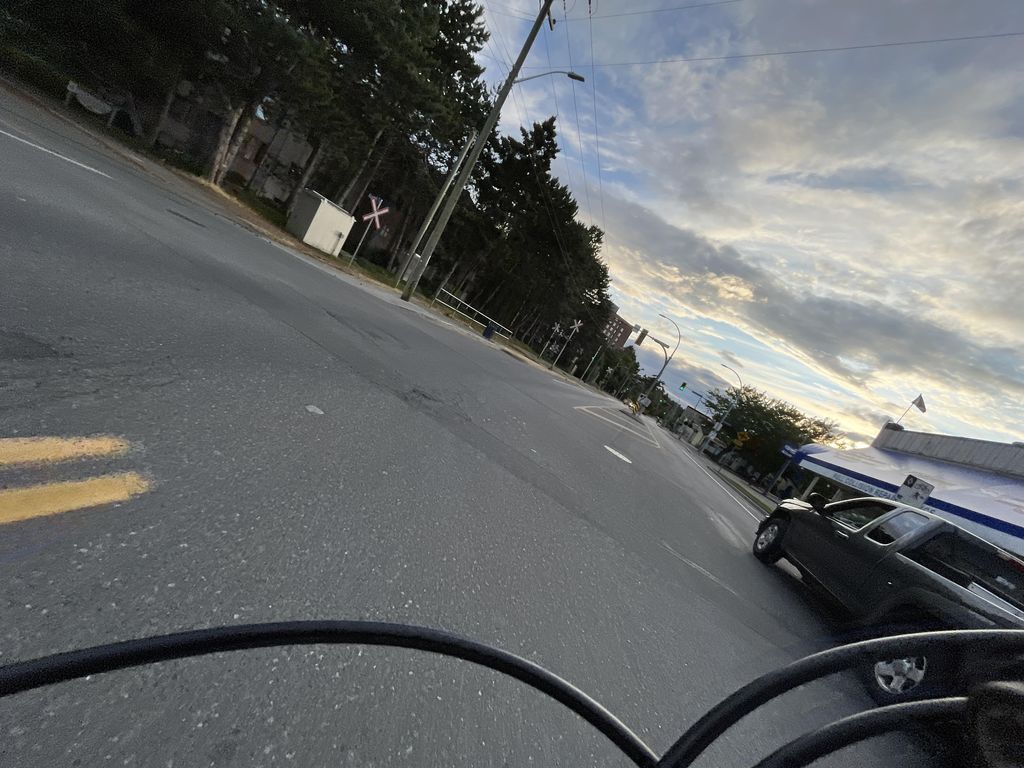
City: victoria